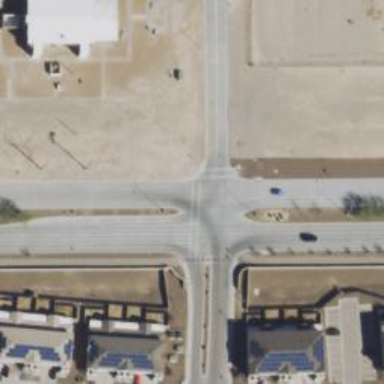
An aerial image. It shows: Uncontrolled road crossing with lines markings.